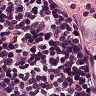
Metastatic tissue present: no